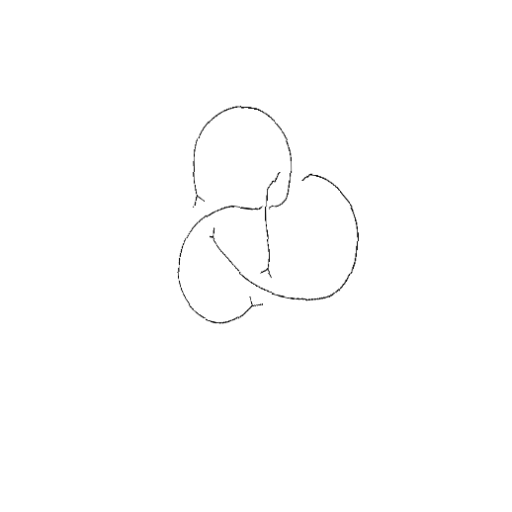
Crossing number: 4